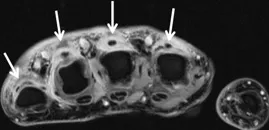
Metacarpal heads. Demonstrate irregular thickened
tenosynovial enhancement involving the extensor tendons of the
second to fifth fingers (white arrows). The flexor tendons are normal by
comparison.
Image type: radiology (mri)